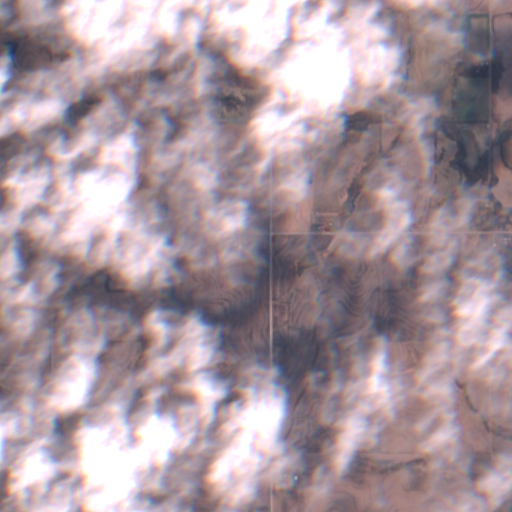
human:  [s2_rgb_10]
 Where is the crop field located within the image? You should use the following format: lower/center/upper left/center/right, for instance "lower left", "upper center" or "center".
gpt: The crop field is located in the upper right of the image.
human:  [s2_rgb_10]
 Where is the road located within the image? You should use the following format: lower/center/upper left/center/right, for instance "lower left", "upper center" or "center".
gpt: There is no road in the image.